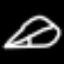
Label: leaf